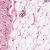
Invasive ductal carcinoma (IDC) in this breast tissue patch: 0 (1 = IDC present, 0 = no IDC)